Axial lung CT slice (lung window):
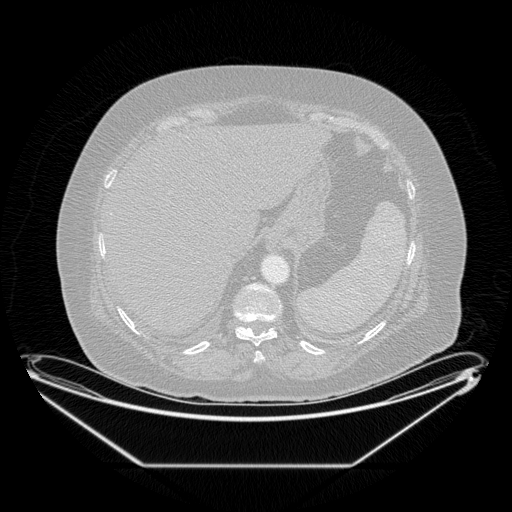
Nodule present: no